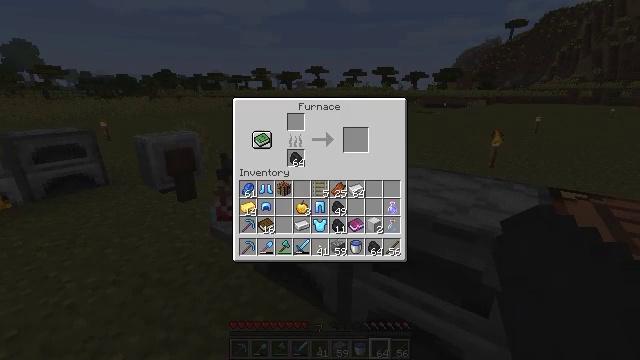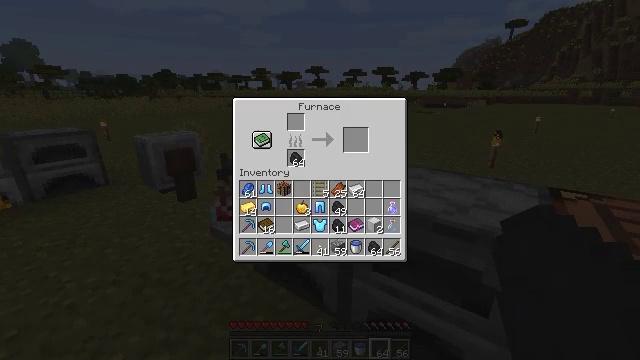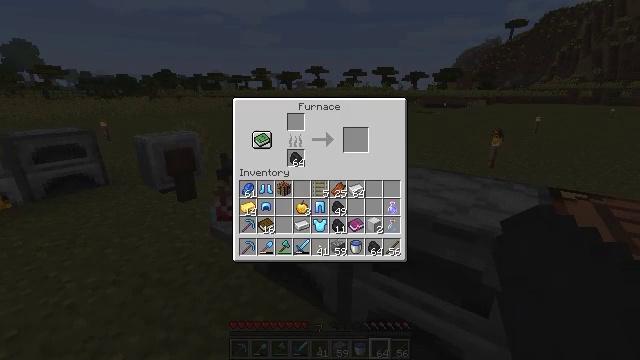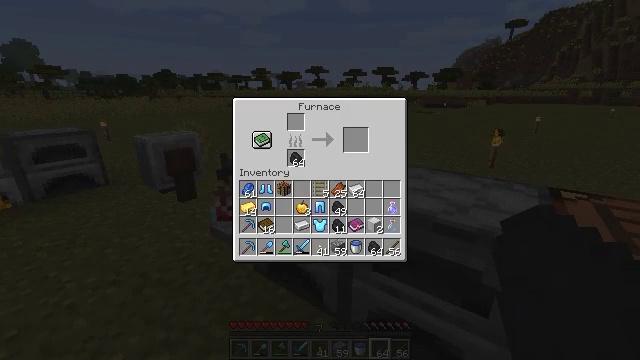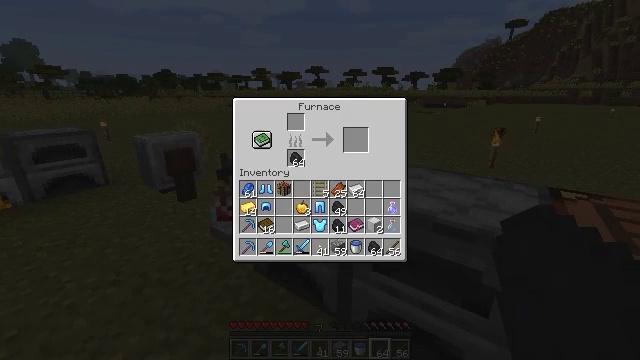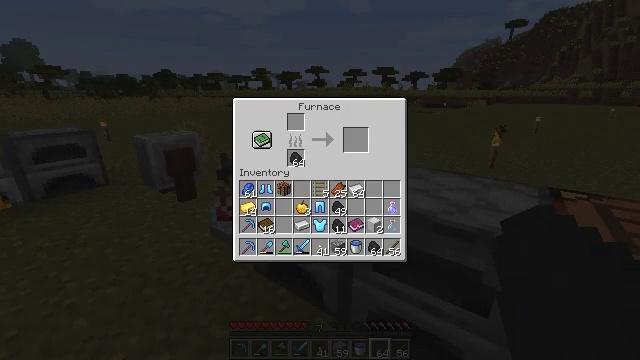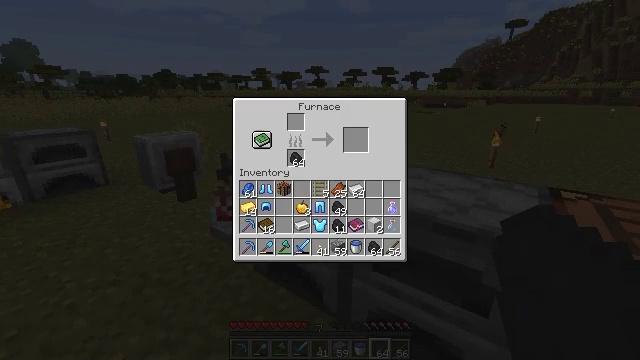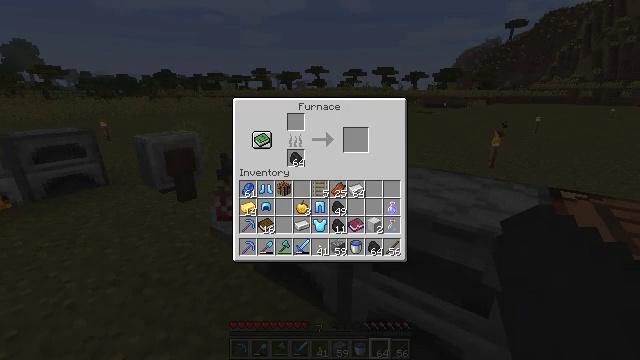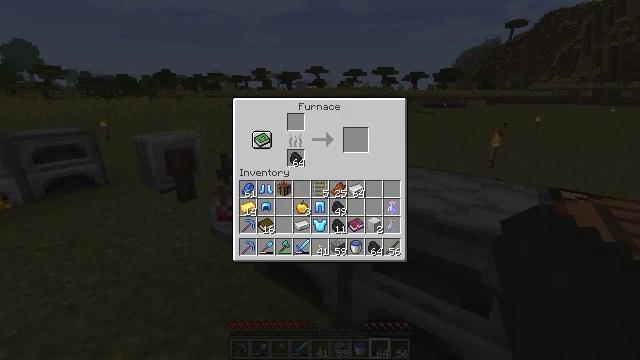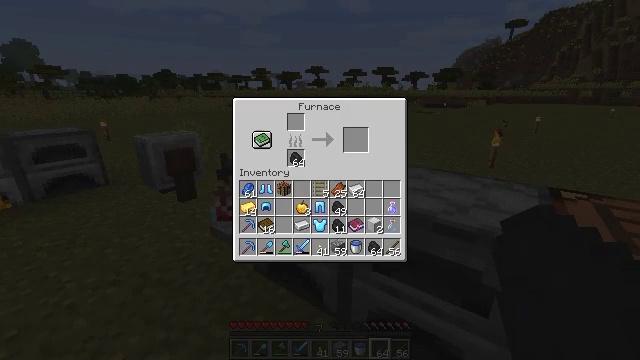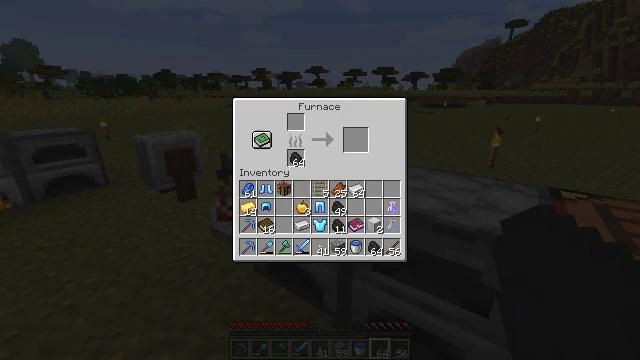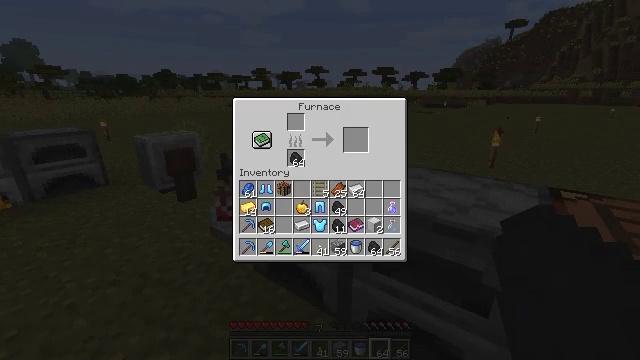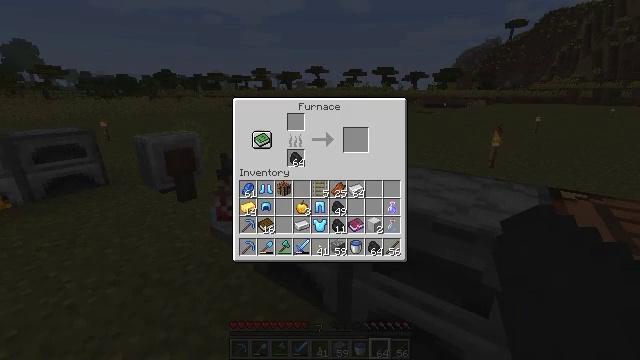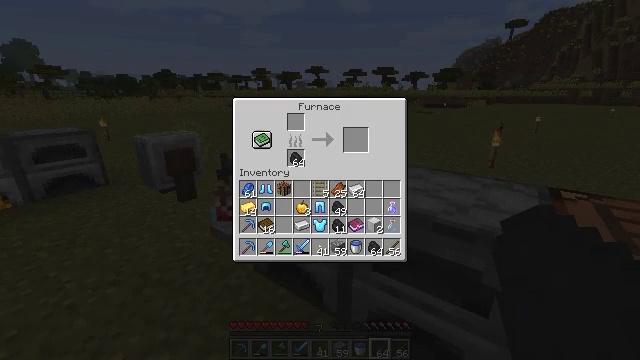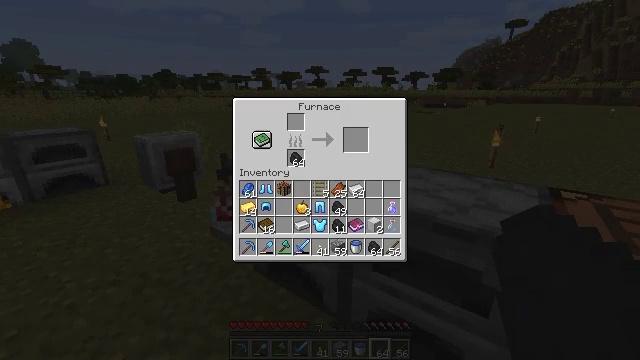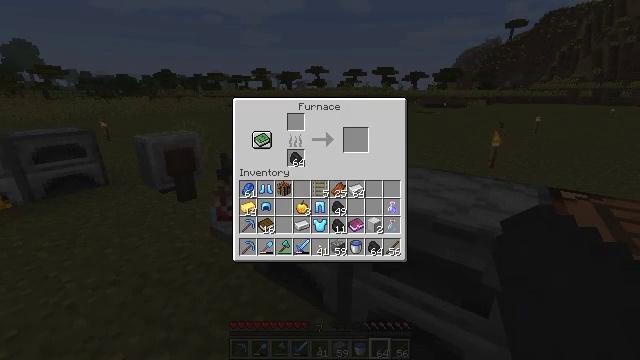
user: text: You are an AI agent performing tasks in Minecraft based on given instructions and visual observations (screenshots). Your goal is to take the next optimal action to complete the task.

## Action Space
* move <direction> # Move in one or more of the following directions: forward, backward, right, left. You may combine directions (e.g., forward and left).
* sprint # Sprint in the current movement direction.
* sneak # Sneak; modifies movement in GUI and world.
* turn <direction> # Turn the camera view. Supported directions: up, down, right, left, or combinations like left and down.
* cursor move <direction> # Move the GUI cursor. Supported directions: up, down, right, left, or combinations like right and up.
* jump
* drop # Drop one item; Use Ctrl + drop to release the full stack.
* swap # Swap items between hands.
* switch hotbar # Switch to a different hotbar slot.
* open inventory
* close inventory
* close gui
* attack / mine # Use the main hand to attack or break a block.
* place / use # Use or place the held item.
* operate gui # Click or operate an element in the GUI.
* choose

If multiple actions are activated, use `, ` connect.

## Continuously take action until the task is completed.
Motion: motion action
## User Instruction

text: Mix spider eye, mushroom, and sugar to make a fermented spider eye.
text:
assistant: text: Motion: no_op
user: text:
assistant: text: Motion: no_op
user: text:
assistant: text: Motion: no_op
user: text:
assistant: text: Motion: no_op
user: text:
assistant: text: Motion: no_op
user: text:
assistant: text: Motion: no_op
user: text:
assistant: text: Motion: no_op
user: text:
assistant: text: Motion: no_op
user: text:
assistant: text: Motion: no_op
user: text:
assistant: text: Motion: no_op
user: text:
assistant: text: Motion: no_op
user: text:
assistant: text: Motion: cursor move left
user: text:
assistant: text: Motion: cursor move left
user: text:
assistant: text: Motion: cursor move left
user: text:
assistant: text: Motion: no_op
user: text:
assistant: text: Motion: no_op
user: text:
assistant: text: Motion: no_op
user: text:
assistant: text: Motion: no_op
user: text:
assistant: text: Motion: turn right and down
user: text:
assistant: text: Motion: turn right and down
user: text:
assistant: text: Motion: turn right and down
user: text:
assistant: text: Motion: turn right
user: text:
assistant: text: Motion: turn right
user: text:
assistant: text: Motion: turn right
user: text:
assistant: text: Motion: turn right
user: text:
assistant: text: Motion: turn right
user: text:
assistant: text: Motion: no_op
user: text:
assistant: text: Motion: turn left and up
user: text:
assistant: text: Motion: turn left
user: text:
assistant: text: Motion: move forward, turn left